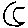
Label: moon